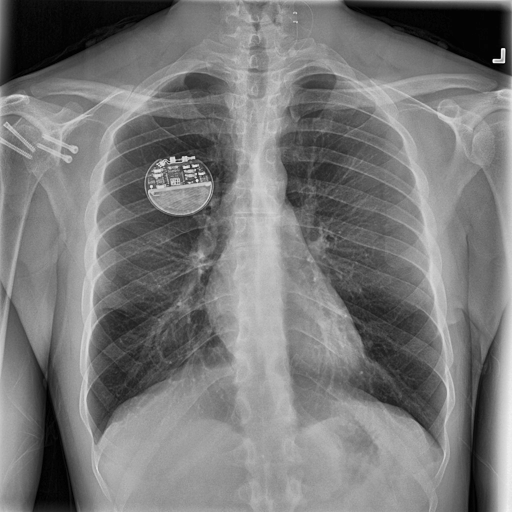
Finding: NORMAL